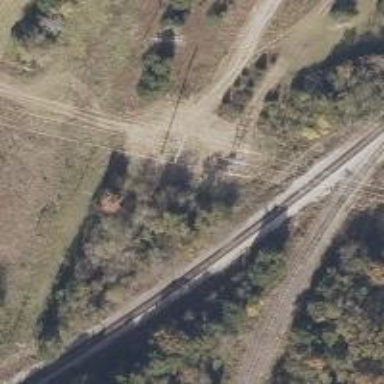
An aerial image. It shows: Power pole.